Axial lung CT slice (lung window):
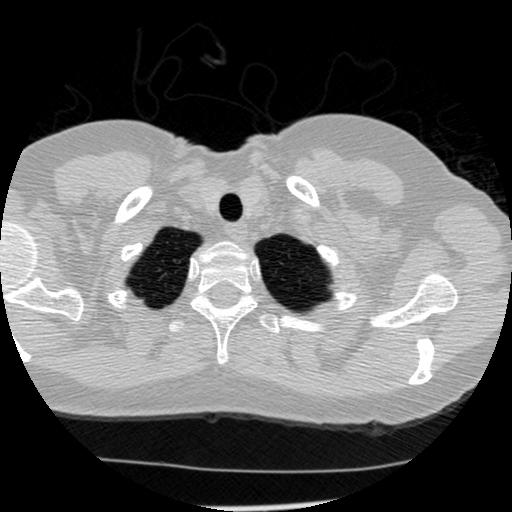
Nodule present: no